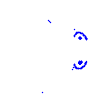
Particle: electron